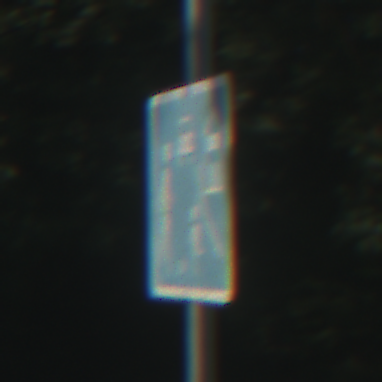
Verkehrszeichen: BeginnVerkehrsberuhigterBereich
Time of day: MorningAfternoon
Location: Outdoor (Nature)
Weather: Clear
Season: NotSpecified
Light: Natural